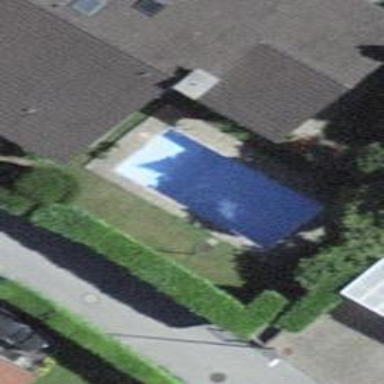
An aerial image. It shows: Swimming pool located in leisure land.